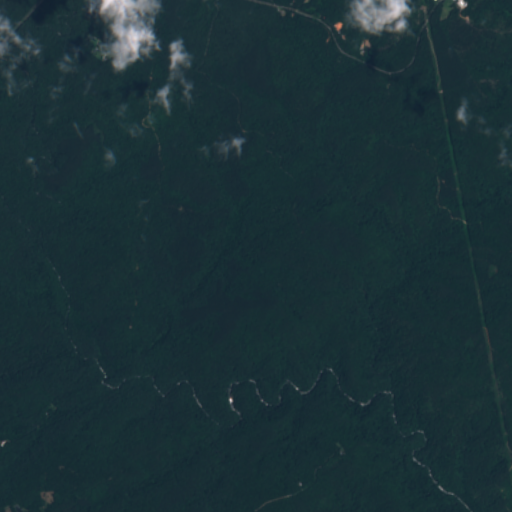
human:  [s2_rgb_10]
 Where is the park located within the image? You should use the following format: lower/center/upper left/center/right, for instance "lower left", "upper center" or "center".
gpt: The park is located in the upper right of the image.
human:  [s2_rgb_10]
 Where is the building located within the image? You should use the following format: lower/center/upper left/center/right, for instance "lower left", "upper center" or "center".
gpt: The building is located in the upper right of the image.
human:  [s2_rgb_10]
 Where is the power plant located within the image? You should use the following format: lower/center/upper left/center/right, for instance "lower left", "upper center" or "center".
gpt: There is no power plant in the image.